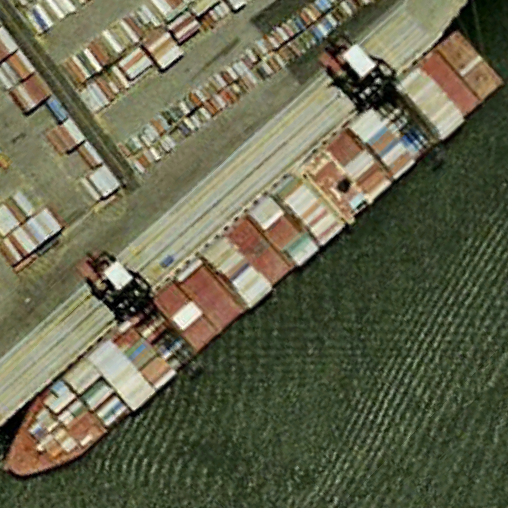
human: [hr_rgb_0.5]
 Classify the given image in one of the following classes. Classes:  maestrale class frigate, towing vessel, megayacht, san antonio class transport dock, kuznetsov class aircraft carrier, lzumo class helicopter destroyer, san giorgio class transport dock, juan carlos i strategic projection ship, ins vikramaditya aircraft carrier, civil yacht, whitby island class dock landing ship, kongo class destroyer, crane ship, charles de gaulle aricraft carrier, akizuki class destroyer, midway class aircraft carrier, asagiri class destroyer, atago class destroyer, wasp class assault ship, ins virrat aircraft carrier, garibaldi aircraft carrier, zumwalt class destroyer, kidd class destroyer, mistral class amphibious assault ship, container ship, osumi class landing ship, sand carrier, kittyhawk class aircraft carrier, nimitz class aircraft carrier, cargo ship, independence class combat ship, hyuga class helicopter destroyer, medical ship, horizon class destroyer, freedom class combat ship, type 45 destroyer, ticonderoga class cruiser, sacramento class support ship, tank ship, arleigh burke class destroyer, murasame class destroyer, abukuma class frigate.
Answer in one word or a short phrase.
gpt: Container ship